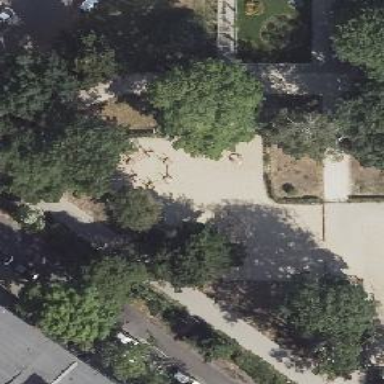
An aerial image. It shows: Playground featuring roundabout.